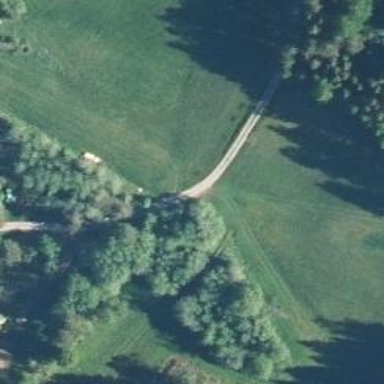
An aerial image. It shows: Track road with grade4 tracktype.